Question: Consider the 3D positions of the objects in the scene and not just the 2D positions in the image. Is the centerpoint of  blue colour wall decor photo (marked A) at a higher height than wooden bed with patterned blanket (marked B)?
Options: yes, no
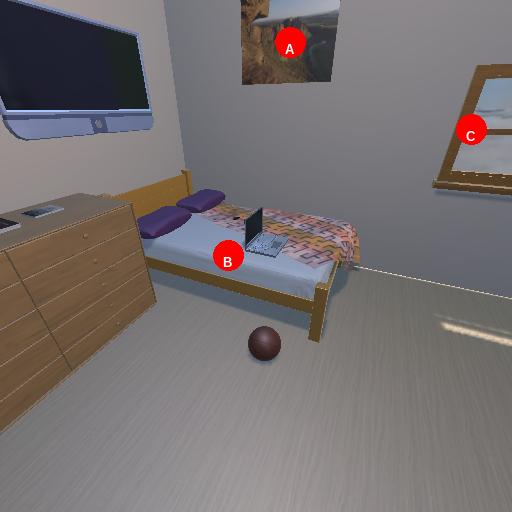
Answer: yes